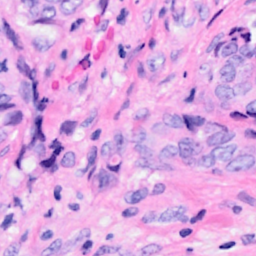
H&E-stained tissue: Breast